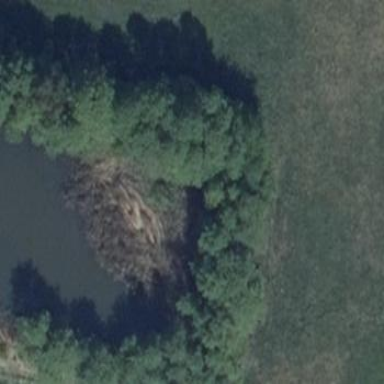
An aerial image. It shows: Reedbed in wetland area.